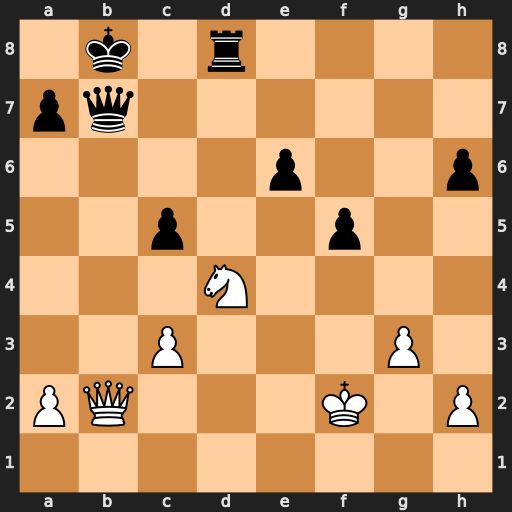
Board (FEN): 1k1r4/pq6/4p2p/2p2p2/3N4/2P3P1/PQ3K1P/8
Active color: w
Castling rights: -
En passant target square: -
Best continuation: Nc6+ Kc7 Qxb7+ Kxb7 Nxd8+